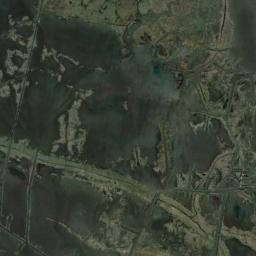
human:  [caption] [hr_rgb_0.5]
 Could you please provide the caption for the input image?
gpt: Half of this wetland is bare rock and the other half is covered by vegetation .

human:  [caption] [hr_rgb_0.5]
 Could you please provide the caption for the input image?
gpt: The lake in a wetland is covered by a patch of green and brown mixed plants .

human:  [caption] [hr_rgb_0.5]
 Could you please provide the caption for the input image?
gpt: There are a lot of roads on the wetlands .

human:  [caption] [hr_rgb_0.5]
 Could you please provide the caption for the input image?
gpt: The wetland consists of bare land, Green plants, Dry plants and water .

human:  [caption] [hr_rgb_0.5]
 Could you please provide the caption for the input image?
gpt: There are many green areas and water areas on the wetland .